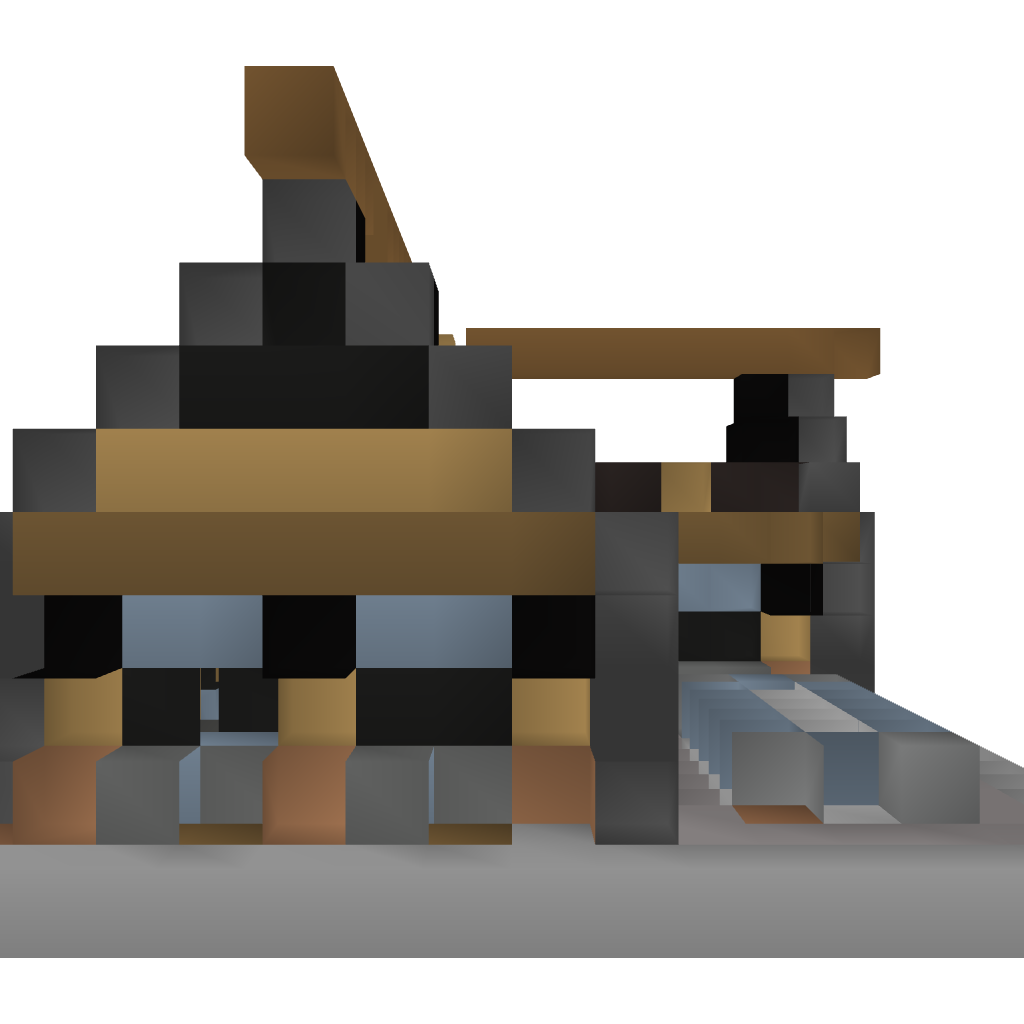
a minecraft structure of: My wooden house (1.6.4)